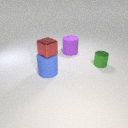
small green metal cylinder behind large blue rubber cylinder